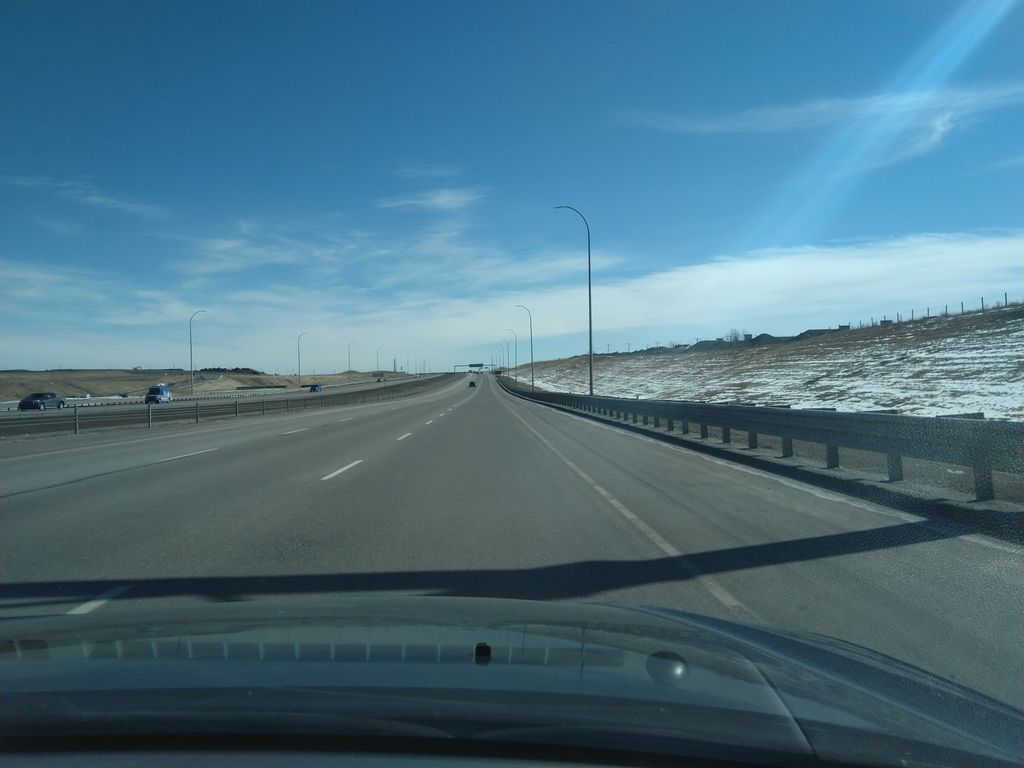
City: calgary